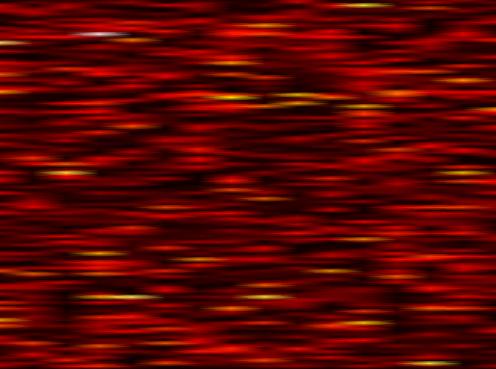
Label: FBMC